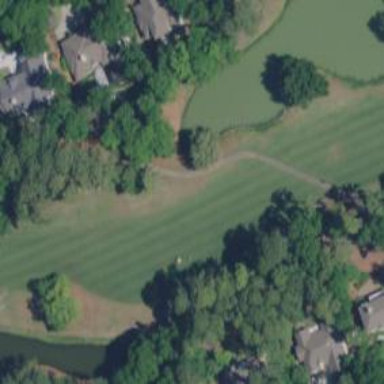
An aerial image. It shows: Grassy area designated as golf fairway.